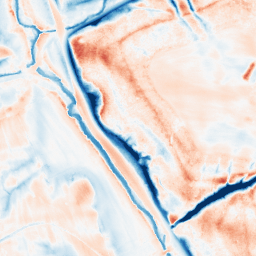
Category: trend_removal
Decomposition family: local_polynomial
Decomposition parameters: window_size: 31
degree: 3
Upsampling method: bspline
Upsampling parameters: scale: 8
Upsampling scale: 8